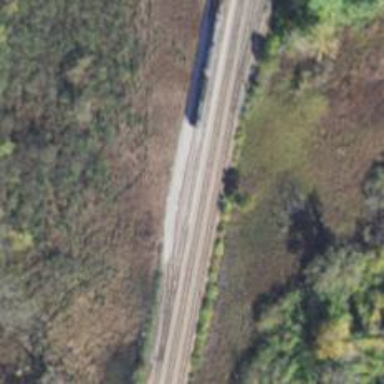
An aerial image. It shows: Railway siding with rails.